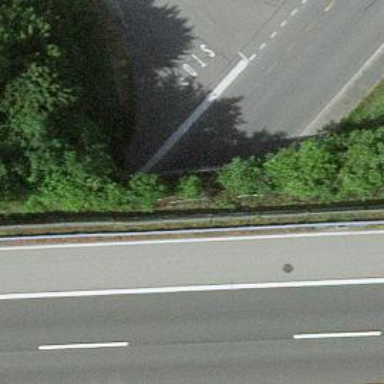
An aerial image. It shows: Tertiary road passing through tunnel.